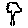
Label: tree